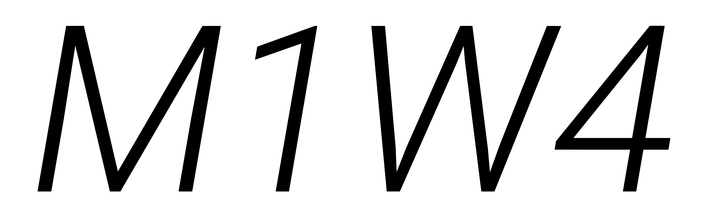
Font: Roboto-Italic_Light_Italic